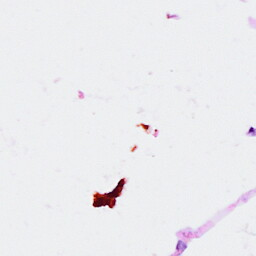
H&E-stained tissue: Breast